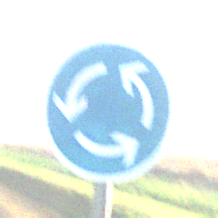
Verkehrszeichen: Kreisverkehr
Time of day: SunriseSunset
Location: Outdoor (Nature)
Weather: Clear
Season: NotSpecified
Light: Natural